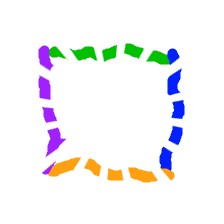
Shape: square